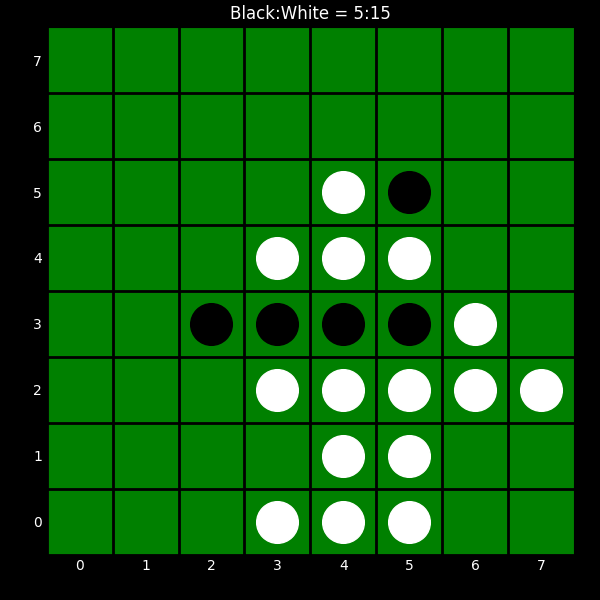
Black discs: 5
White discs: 15